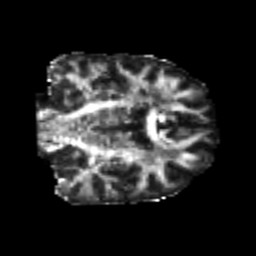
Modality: FA
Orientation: coronal
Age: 22
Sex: male
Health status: healthy
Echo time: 0.074 s